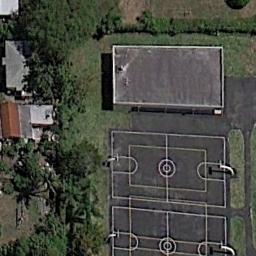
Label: basketball_court